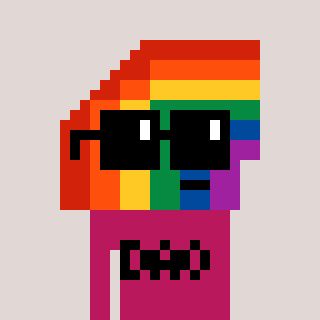
a pixel art character with square black sunglasses, a rainbow-shaped head and a darkpink-colored body on a warm background